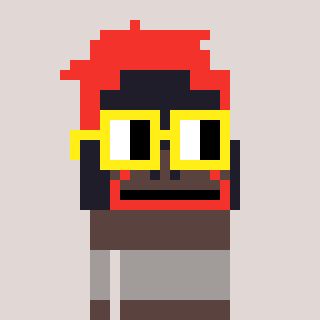
a pixel art character with square yellow glasses, a orangutan-shaped head and a darkbrown-colored body on a warm background